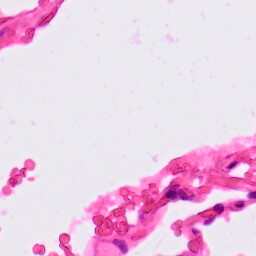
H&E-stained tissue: Lung